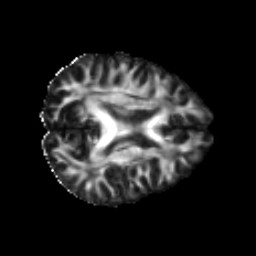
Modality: FA
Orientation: axial
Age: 38
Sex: male
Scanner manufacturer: ge
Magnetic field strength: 3 T
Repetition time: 7.8 s
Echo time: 0.0607 s